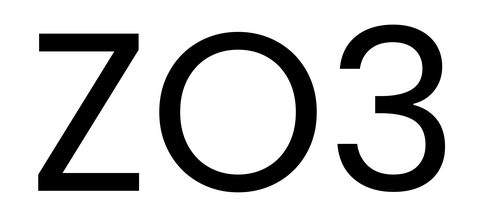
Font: Poppins-Regular